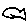
Label: fish